Question: I have a tricky question that I've looked into a couple of times without figuring it out.
Some backstory: I am making a textbased RPG-game where players fight against animals/monsters etc. It works like any other game where you hit a number of hitpoints on each other every round.
The problem: I am using the random-function in php to generate the final value of the hit, depending on levels, armor and such. But I'd like the higher values (like the max hit) to appear less often than the lower values.
This is an example-graph:

How can I reproduce something like this using PHP and the rand-function? When typing 'rand(1,100)' every number has an equal chance of being picked.
My idea is this: Make a 2nd degree (or quadratic function) and use the random number (x) to do the calculation.
Would this work like I want?
The question is a bit tricky, please let me know if you'd like more information and details.
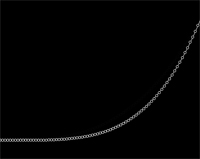
Answer: Please, look at this beatiful article:
<URL>
There are interactive diagrams considering dice rolling and percentage of results.
This should be very usefull for you.
Pay attention to this kind of rolling random number:
'''
roll1 = rollDice(2, 12);
roll2 = rollDice(2, 12);
damage = min(roll1, roll2);
'''
This should give you what you look for.